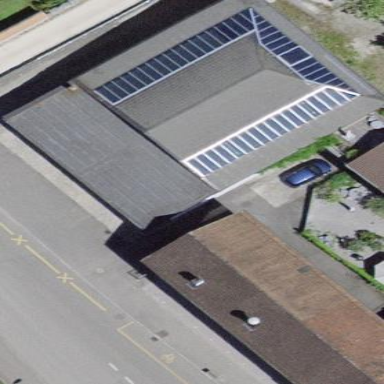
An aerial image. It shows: Building with gabled roof made of roof tiles.